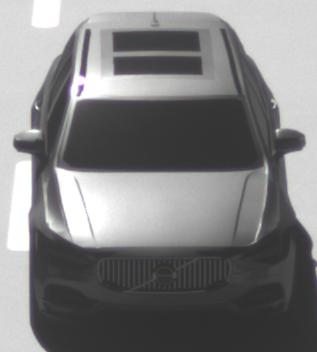
Make: Volvo
Model: V90
Detailed model: -
Model produced from: 2016
Model produced until: 2020
Doors: 5
Color: gray
Road condition: dry road
Daytime: morning or afternoon
Contrast: high contrast